Question: I have a very rare behavior in Action Mailer, I had implement a mailer action like 5 months ago and it was working, but yesterday, for some strange reason, it crashed.
### The problem
I have a mail layout, in order to use it in all my emails, in it I render an image that is attached previously by a before filter
Layout = 'app/views/layouts/email.html.erb'
'''
<html>
<head>
<meta http-equiv="Content-Type" content="text/html; charset=utf-8">
<title>Visionamos</title>
<link rel="stylesheet" type="text/css" href=<%="/assets/email.css" %>>
</head>
<body>
<table>
<tr>
<td id="head">
<table>
<tr class="image">
<td><%= image_tag(attachments['visionamos.png'].url) %></td>
...
..
.
'''
User Mailer = 'app/mailers/users.rb'
'''
class UsuariosMailer < ActionMailer::Base
include AbstractController::Callbacks # include controller callbacks
default :from => "monitoreo@visionamos.com"
layout "mail" #Set email layout
before_filter :add_inline_attachments! # Add image header for all actions
def otp_password(user, otp_key)
@usuario = user
@code = otp_key
email_with_name = "#{@usuario.nombre} <#{@usuario.email}>"
mail(:to => email_with_name, :subject => "One time password, Plataforma Visionamos")
end
private
def add_inline_attachments!
attachments.inline['visionamos.png'] = File.read("#{Rails.root}/app/assets/images/visionamos.png")
end
end
'''
Now, when I try to send the email I'm, getting this error
'''
NoMethodError - undefined method 'match' for nil:NilClass:
mail (2.5.4) lib/mail/utilities.rb:112:in 'unbracket'
mail (2.5.4) lib/mail/part.rb:29:in 'cid'
mail (2.5.4) lib/mail/part.rb:33:in 'url'
app/views/layouts/mail.html.erb:13:in '_app_views_layouts_mail_html_erb__573848672563180413_70191451095440'
<td><%= image_tag(attachments['visionamos.png'].url) %></td>
'''
But the image is attached to the email
'''
>> attachments['visionamos.png']
=> #<Mail::Part:70191451538040, Multipart: false, Headers: <Content-Type: image/png; filename="visionamos.png">, <Content-Transfer-Encoding: binary>, <Content-Disposition: inline; filename="visionamos.png">, <content-id: >>
'''
### My DevEnv
Mac with Maverics
Ruby 2.0 + Rails 3.2.16
### Plus
- -
### Update!!!
I've tried @Gene solution but even the email is sent, the images are normal attachments, no inline, so looking deeply, I found this
'''
>> attachments.inline['visionamos.png'].header
=> #<Mail::Header:0x00000106cf6870 @errors=[], @charset=nil, @raw_source="", @fields=[#<Mail::Field:0x00000106cf60c8 @field=#<Mail::ContentTypeField:0x00000106cf5fd8 @charset=nil, @main_type="image", @sub_type="png", @parameters={"filename"=>"visionamos.png"}, @name="Content-Type", @length=nil, @tree=nil, @element=#<Mail::ContentTypeElement:0x00000106cf5d30 @main_type="image", @sub_type="png", @parameters=[{"filename"=>"visionamos.png"}]>, @value="image/png; filename="visionamos.png"", @filename="visionamos.png">, @field_order_id=23>, #<Mail::Field:0x00000106d17390 @field=#<Mail::ContentTransferEncodingField:0x00000106d172a0 @charset=nil, @name="Content-Transfer-Encoding", @length=nil, @tree=nil, @element=#<Mail::ContentTransferEncodingElement:0x00000106d16ff8 @encoding="binary">, @value="binary">, @field_order_id=24>, #<Mail::Field:0x00000106d14a78 @field=#<Mail::ContentDispositionField:0x00000106d14960 @charset=nil, @name="Content-Disposition", @length=nil, @tree=nil, @element=#<Mail::ContentDispositionElement:0x00000106d145c8 @disposition_type="inline", @parameters=[{"filename"=>"visionamos.png"}]>, @value="inline; filename="visionamos.png"", @parameters={"filename"=>"visionamos.png"}, @filename="visionamos.png">, @field_order_id=26>, #<Mail::Field:0x00000106d3e8f0 @field=#<Mail::UnstructuredField:0x00000106d5ef60 @errors=[["content-id", nil, #<Mail::Field::ParseError: Mail::MessageIdsElement can not parse |<52fe636fae8a6_686085098c087130@MacBook Pro de Ruben.mail>|
'''
Reason was: Expected one of !, #, $, %, &, ', *, +, -, /, =, ?, ^, _, ', {, |, }, ~, @, ., ", > at line 1, column 40 (byte 40) after <52fe636fae8a6_686085098c087130@MacBook>]], @charset=#, @name="content-id", @length=nil, @tree=nil, @element=nil, @value="">, @field_order_id=100>]>
The interesting part is
'''
#<Mail::Field::ParseError: Mail::MessageIdsElement can not parse |<52fe636fae8a6_686085098c087130@MacBook Pro de Ruben.mail>|
Reason was: Expected one of !, #, $, %, &, ', *, +, -, /, =, ?, ^, _, ', {, |, }, ~, @, ., ", > at line 1, column 40 (byte 40) after <52fe636fae8a6_686085098c087130@MacBook>]],
'''

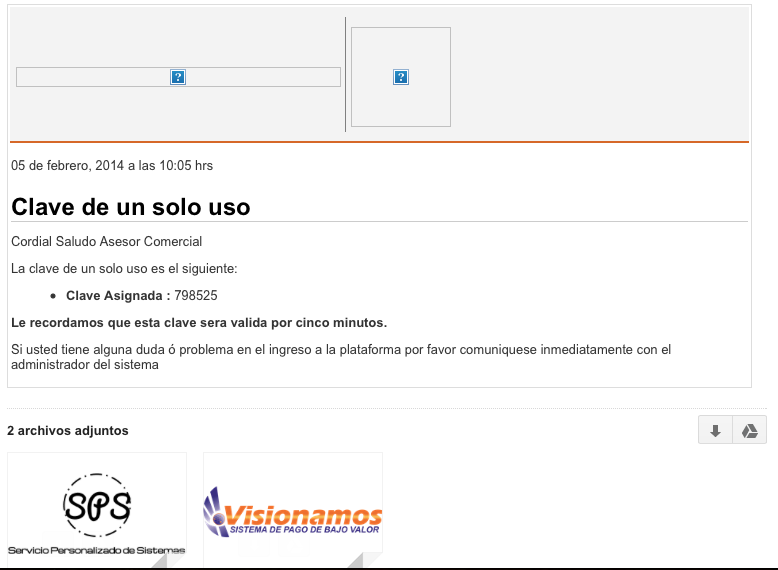
Answer: I looked at the 'mail' source.
This error can only occur if the content id field is nil. However calling '.url' should be setting the content id to an empty string unless 'has_content_id?' is returning true, meaning there's already a content id field in the multipart header.
This is not happening, so we must have a strange case where the header object is reporting 'has_content_id?' true yet is returning a 'content_id' of 'nil'.
Try setting the content id field explicitly just after you set the graphic.
'''
attachments['visionamos.png'].header['content-id'] = 'logo.graphic'
'''
If this works, there's still the puzzle of why it's necessary. Did you make any other changes to mailer configuration or code? Did you upgrade any gems?
The header parser seems to be failing because there are spaces in the id '...@MacBook Pro de Ruben.mail'. Try re-naming the computer with no spaces! I guess this constitutes a bug in 'mail'. Spaces should be elided or replaced with a legal character.
My guess is that this will also fix the original problem, and you won't need to set the 'content-id' manually any more. Hence another guess: you changed machine name or moved development to a new machine. and that's when the bug appeared!